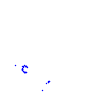
Particle: kaon